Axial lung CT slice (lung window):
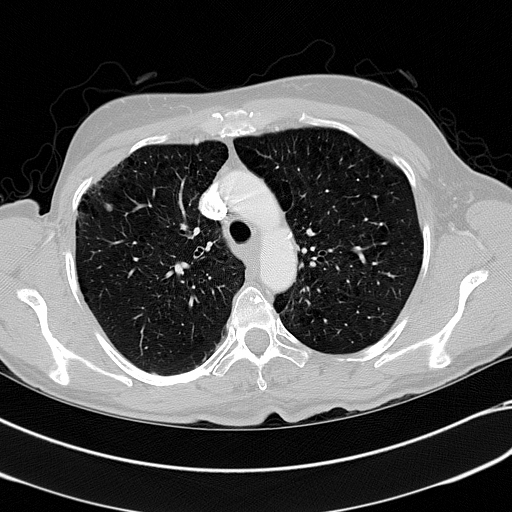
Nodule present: yes
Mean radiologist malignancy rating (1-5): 3.25